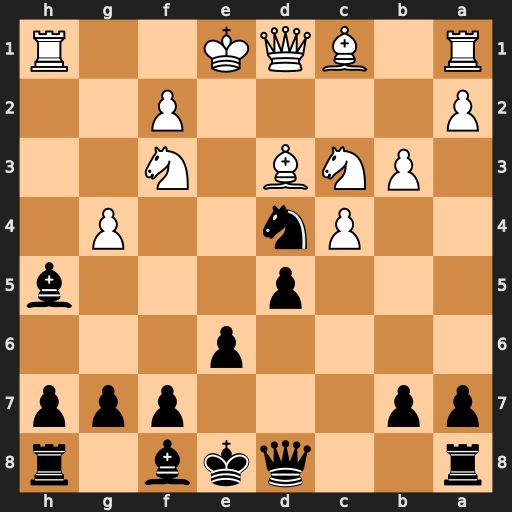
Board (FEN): r2qkb1r/pp3ppp/4p3/3p3b/2Pn2P1/1PNB1N2/P4P2/R1BQK2R
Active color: b
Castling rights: KQkq
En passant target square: -
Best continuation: Bxg4 Be2 Nxe2